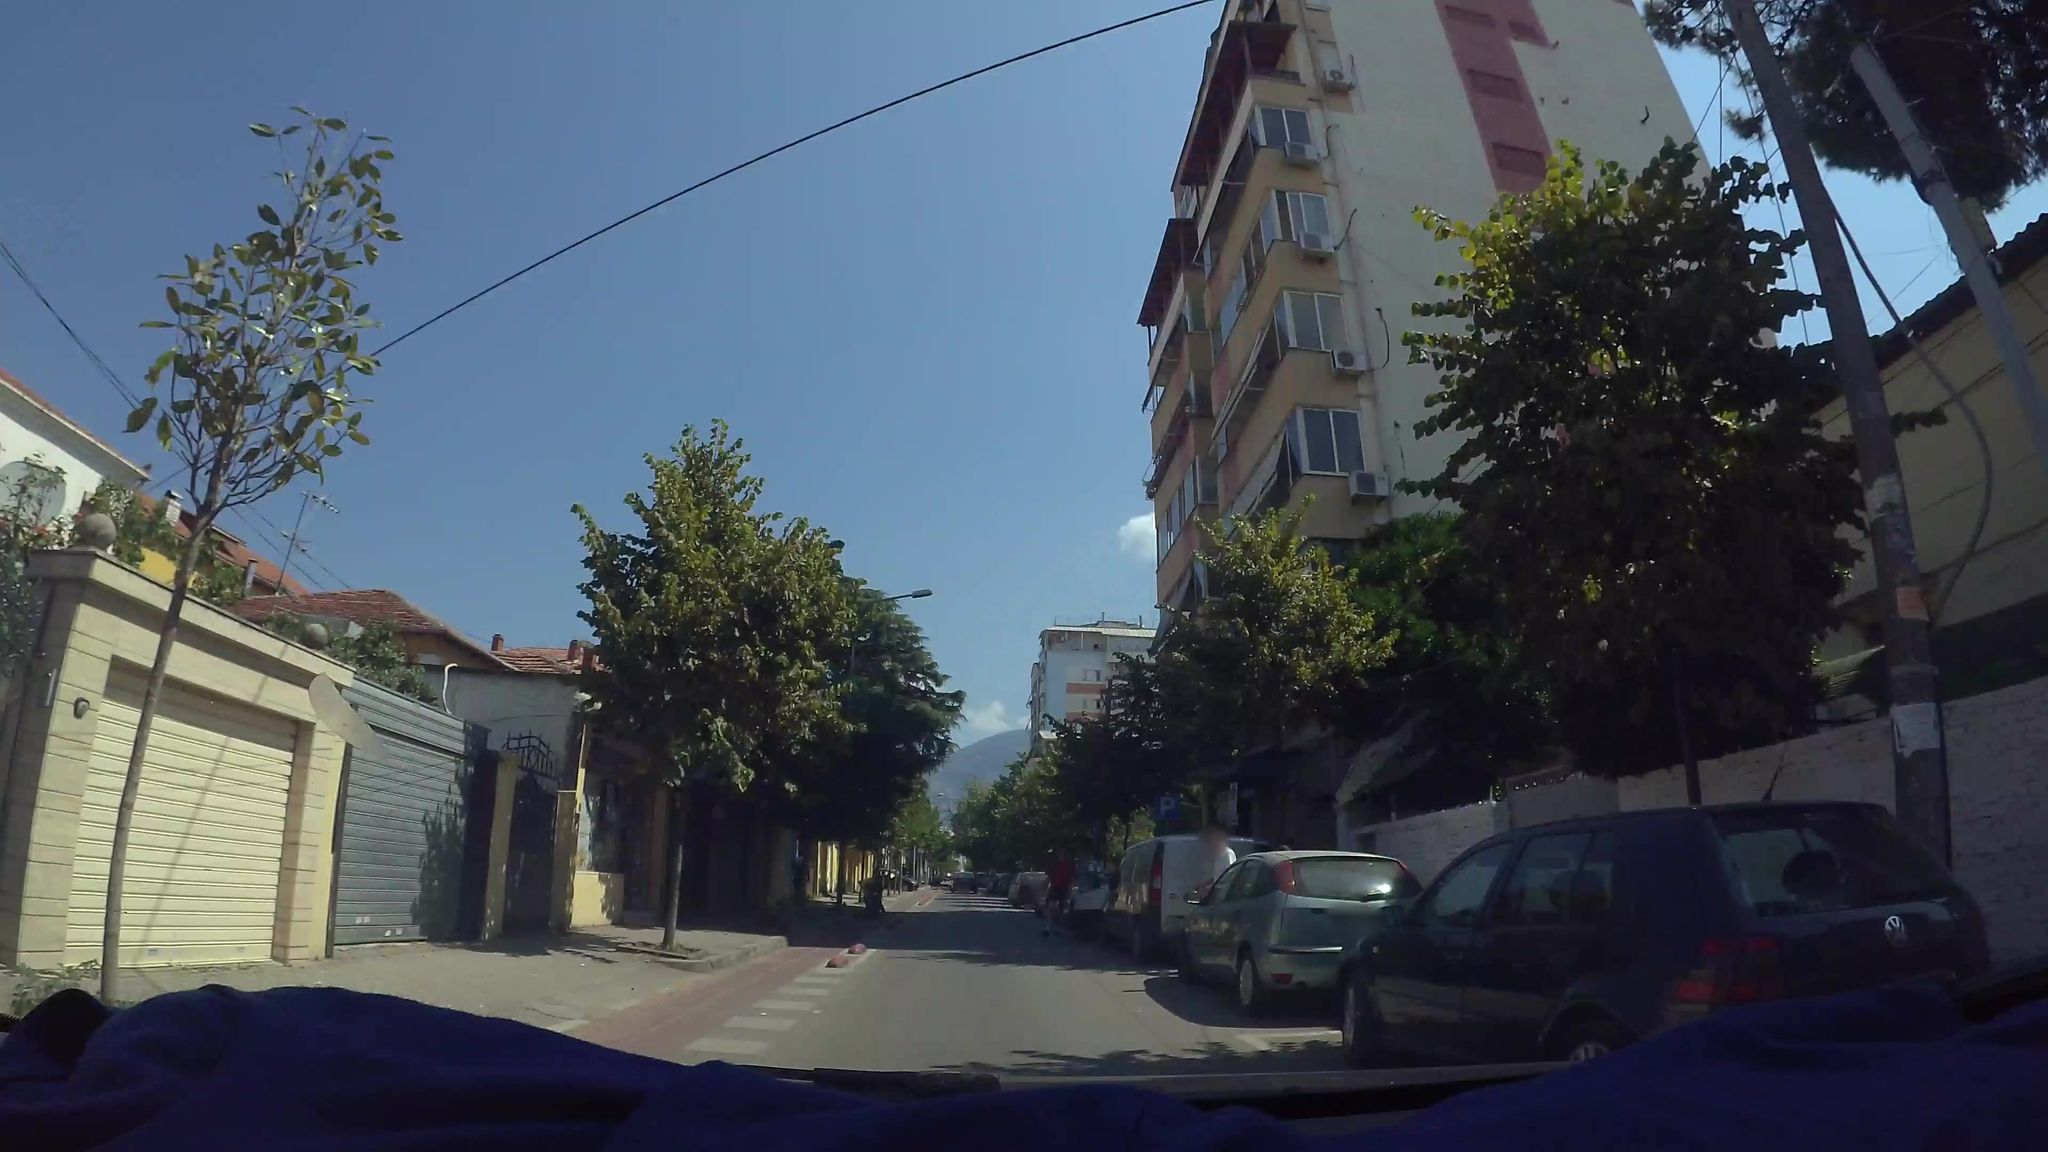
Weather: clear
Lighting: day
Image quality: good
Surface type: driving surface
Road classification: residential
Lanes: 1
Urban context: urban centre
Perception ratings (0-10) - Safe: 3.11, Lively: 8.71, Beautiful: 2.1, Boring: 4.39, Depressing: 6.14, Wealthy: 3.8